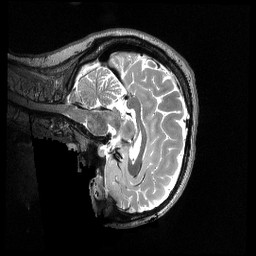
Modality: T2w
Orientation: sagittal
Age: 20
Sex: female
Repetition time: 3.2 s
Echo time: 0.563 s